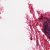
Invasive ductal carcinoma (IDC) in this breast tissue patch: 0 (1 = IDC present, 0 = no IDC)